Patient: sex F, age 89
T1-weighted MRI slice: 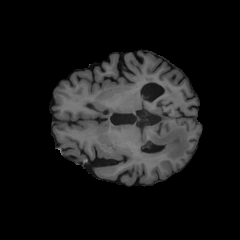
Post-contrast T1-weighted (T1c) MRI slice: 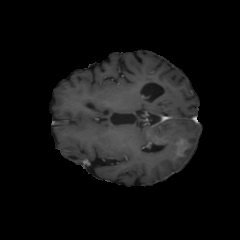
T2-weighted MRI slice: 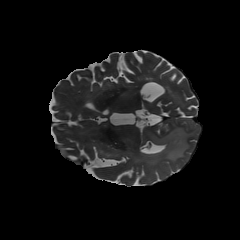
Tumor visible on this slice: yes
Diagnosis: Glioblastoma, IDH-wildtype
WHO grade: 4